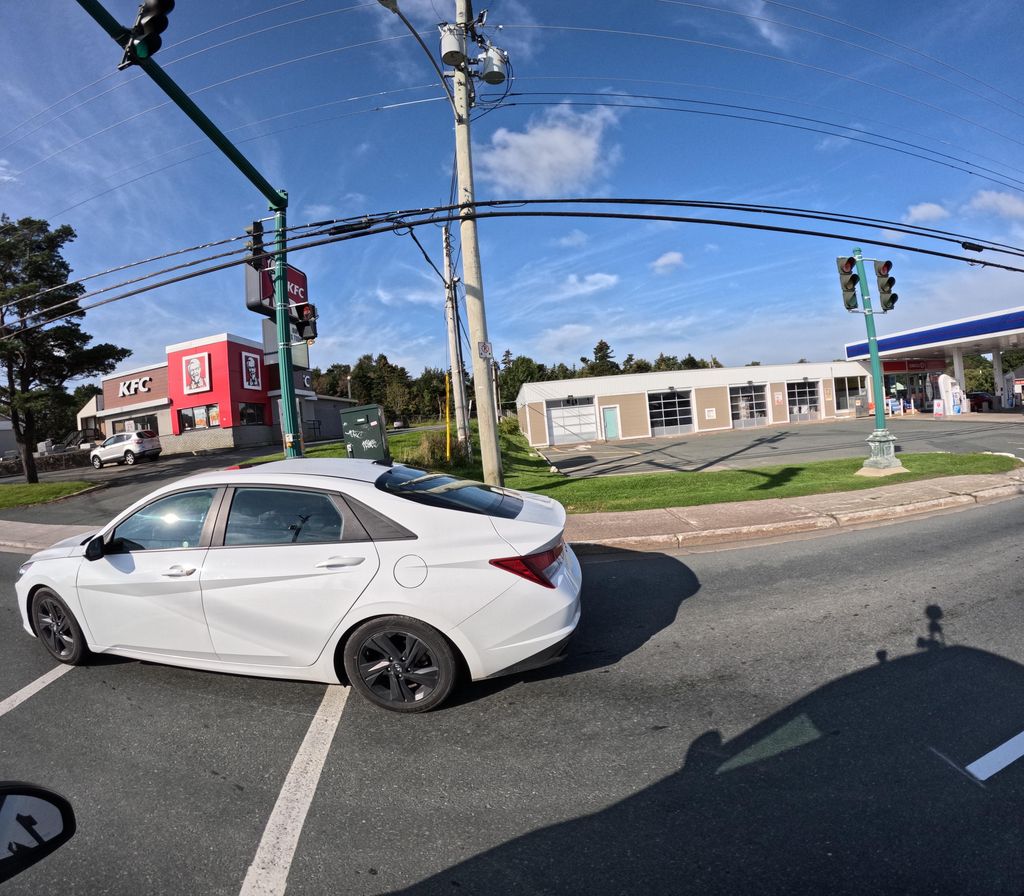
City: st_johns